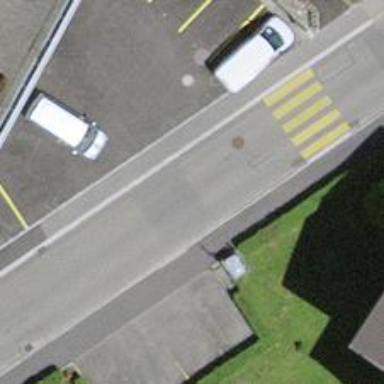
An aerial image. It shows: Road serving as parking aisle.